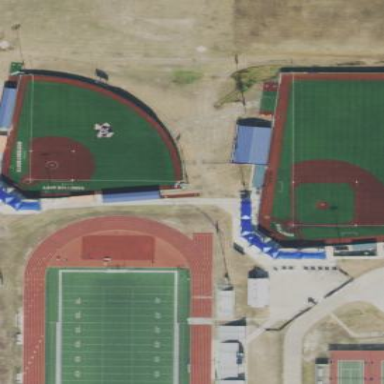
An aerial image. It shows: Softball pitch for leisure and sport activities.